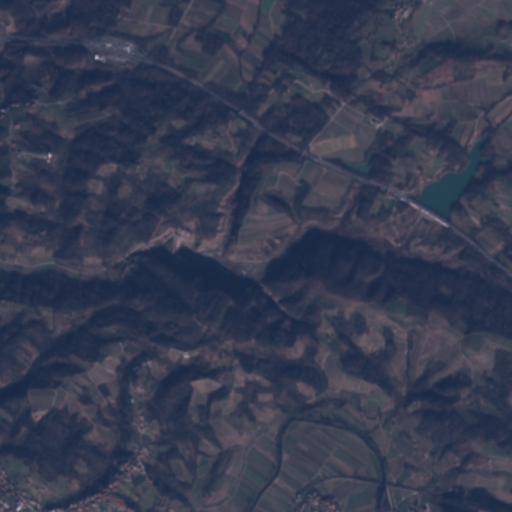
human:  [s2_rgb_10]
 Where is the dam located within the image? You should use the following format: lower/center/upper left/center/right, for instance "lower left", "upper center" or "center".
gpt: The dam is located in the center of the image.
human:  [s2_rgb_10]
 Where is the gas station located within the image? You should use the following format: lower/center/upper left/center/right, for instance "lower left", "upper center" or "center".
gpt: The gas station is located in the upper left of the image.
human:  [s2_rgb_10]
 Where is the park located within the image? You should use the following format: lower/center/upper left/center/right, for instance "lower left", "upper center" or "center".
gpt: The park is located in the lower left of the image.
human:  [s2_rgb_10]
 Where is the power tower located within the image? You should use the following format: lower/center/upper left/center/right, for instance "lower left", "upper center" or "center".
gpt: The power tower is located in the upper right of the image.
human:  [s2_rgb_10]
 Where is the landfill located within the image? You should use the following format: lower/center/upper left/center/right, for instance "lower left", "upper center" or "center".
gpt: There is no landfill in the image.